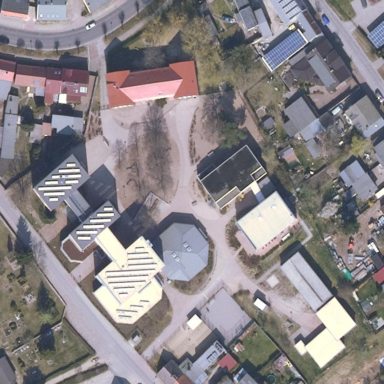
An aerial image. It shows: School.